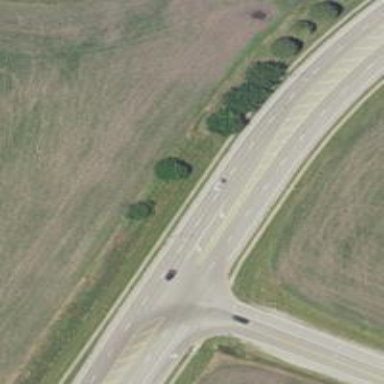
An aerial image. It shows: Road with left marking.